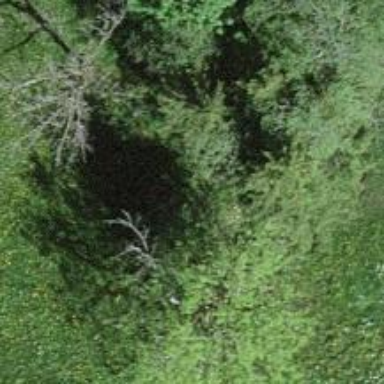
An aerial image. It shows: Beautiful tree in nature.